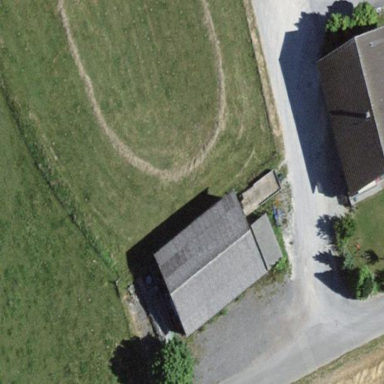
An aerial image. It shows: Garage building.